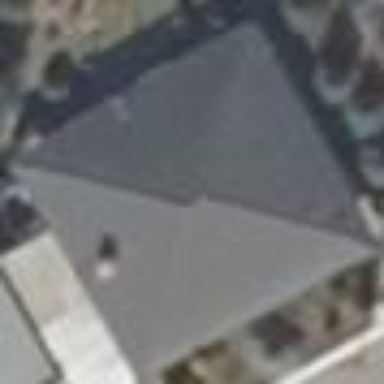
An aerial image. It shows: House with hipped roof oriented along its structure. The roof is grey in color.